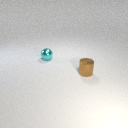
small cyan metal sphere behind small brown metal cylinder